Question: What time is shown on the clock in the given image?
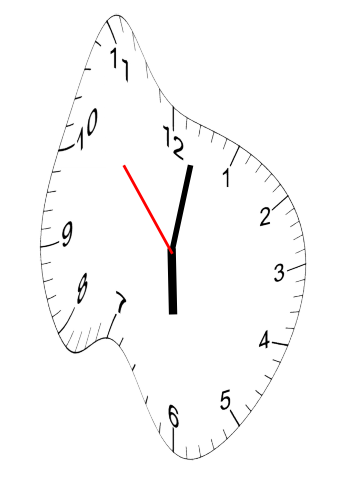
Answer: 06:01:53